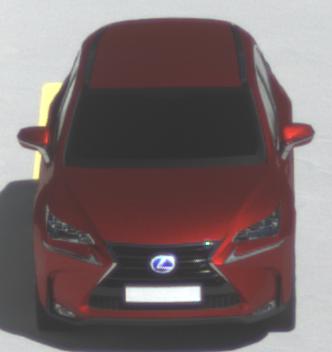
Make: Lexus
Model: NX 300h
Detailed model: NX (AZ1)
Model produced from: 2017/11
Model produced until: 2018/08
Doors: 5
Color: red
Road condition: dry road
Daytime: midday
Contrast: high contrast